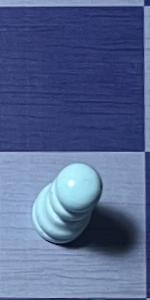
Label: Pawn_White